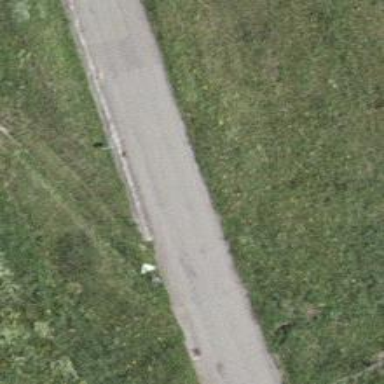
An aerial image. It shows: Tertiary road.